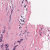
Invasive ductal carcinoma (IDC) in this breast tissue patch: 1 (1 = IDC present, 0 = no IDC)